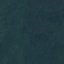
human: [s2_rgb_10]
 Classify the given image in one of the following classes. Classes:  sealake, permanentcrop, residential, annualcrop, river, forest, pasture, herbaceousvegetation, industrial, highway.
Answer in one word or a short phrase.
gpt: Forest